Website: ulta-beauty
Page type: gifting
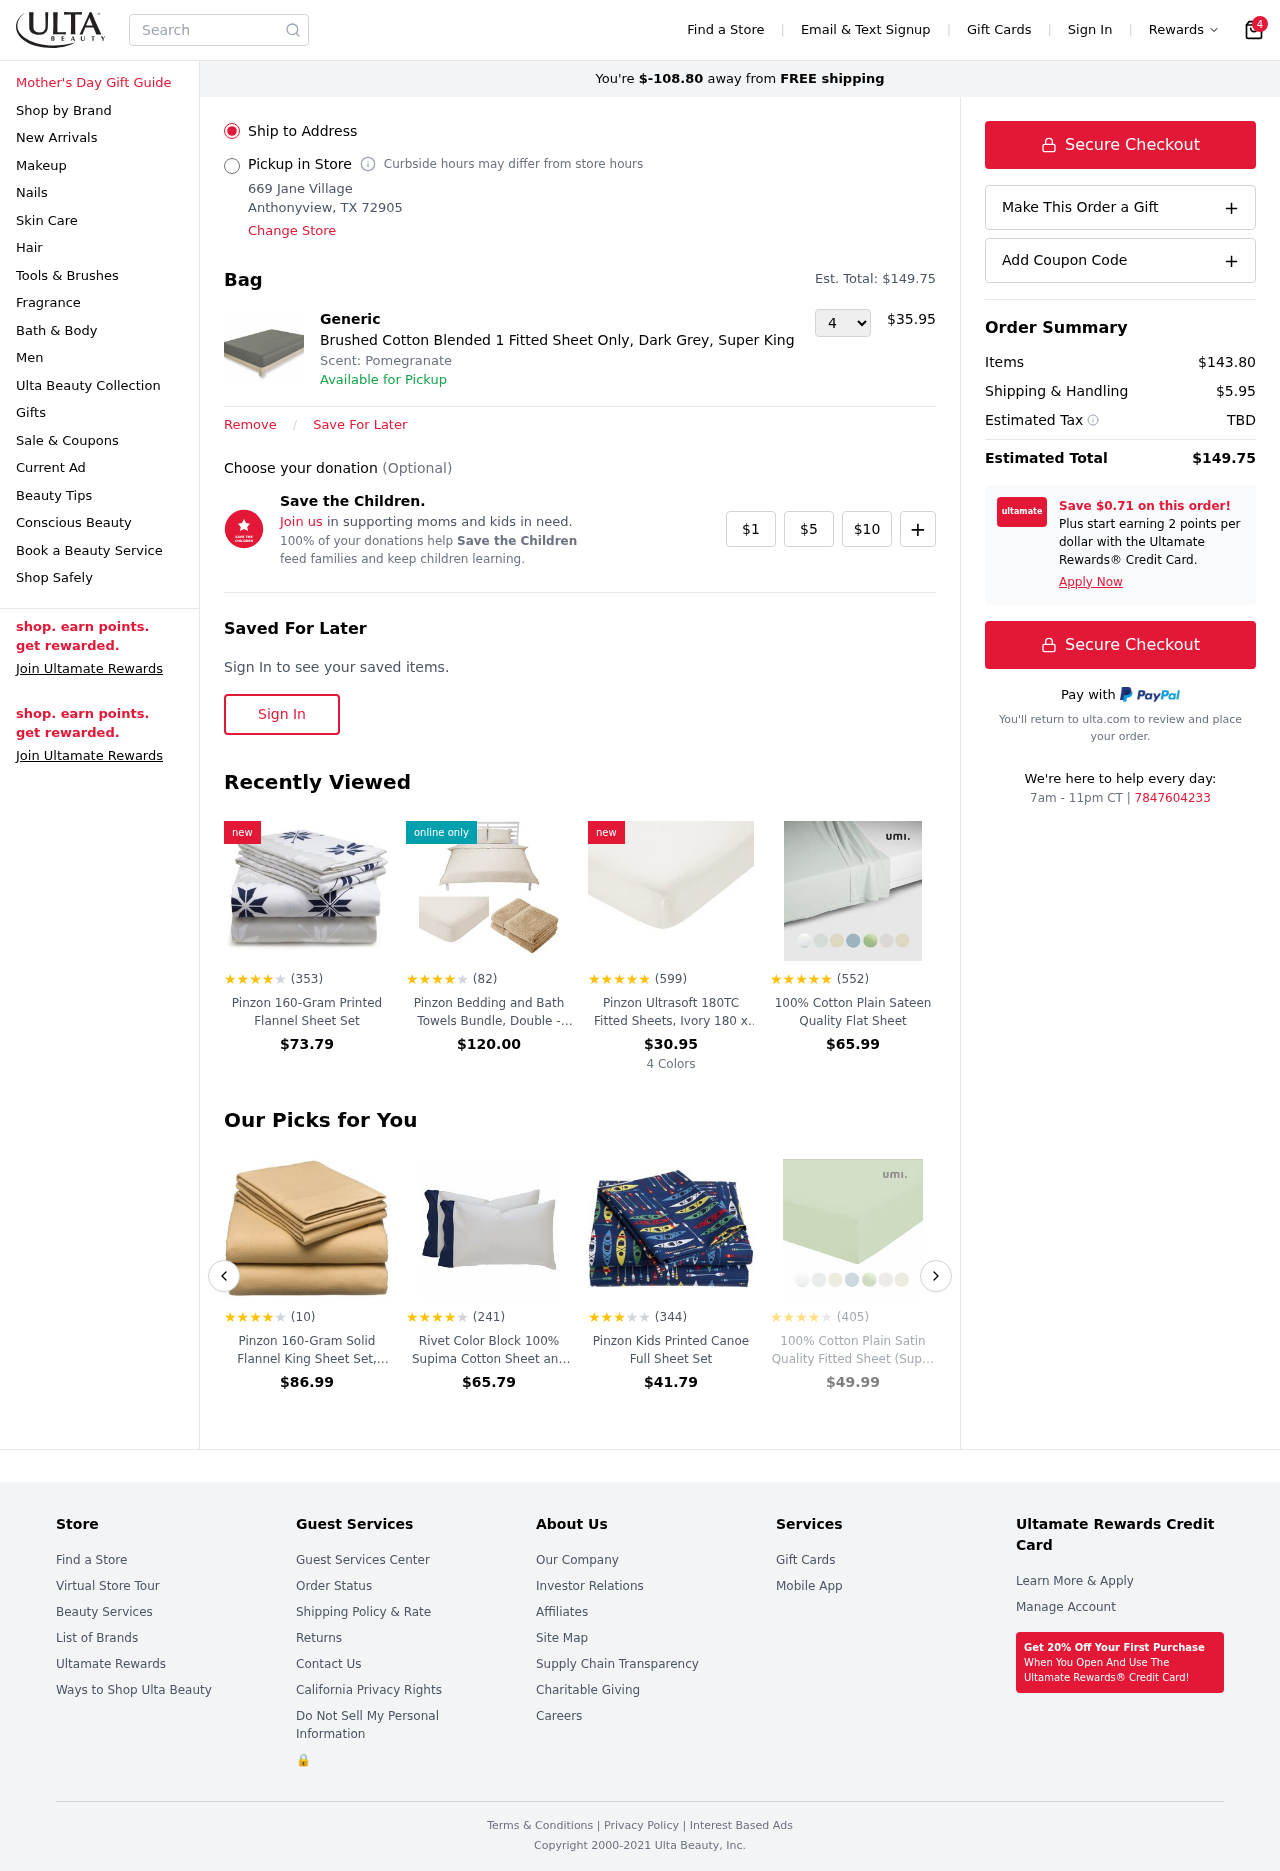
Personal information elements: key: PII_LOCATION1_CITY_STATE_ZIP
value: Anthonyview, TX 72905
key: PII_LOCATION1_STREET
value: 669 Jane Village
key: PII_PHONE
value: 7847604233
Product elements: key: PRODUCT1_BRAND
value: Generic
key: PRODUCT1_NAME
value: Brushed Cotton Blended 1 Fitted Sheet Only, Dark Grey, Super King
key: PRODUCT1_PRICE
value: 35.95
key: PRODUCT1_QUANTITY
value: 4
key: PRODUCT2_NAME
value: Pinzon 160-Gram Printed Flannel Sheet Set
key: PRODUCT2_NUM_RATINGS
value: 353
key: PRODUCT2_PRICE
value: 73.79
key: PRODUCT2_RATING
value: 4
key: PRODUCT3_NAME
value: Pinzon Bedding and Bath Towels Bundle, Double - Light Brown
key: PRODUCT3_NUM_RATINGS
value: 82
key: PRODUCT3_PRICE
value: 120
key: PRODUCT3_RATING
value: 3.6
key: PRODUCT4_NAME
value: Pinzon Ultrasoft 180TC Fitted Sheets, Ivory 180 x 200 x 30 cm
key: PRODUCT4_NUM_RATINGS
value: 599
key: PRODUCT4_PRICE
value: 30.95
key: PRODUCT4_RATING
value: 4.8
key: PRODUCT5_NAME
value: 100% Cotton Plain Sateen Quality Flat Sheet
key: PRODUCT5_NUM_RATINGS
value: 552
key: PRODUCT5_PRICE
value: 65.99
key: PRODUCT5_RATING
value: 4.6
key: PRODUCT6_NAME
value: Pinzon 160-Gram Solid Flannel King Sheet Set, Camel
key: PRODUCT6_NUM_RATINGS
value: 10
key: PRODUCT6_PRICE
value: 86.99
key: PRODUCT6_RATING
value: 3.5
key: PRODUCT7_NAME
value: Rivet Color Block 100% Supima Cotton Sheet and Pillowcase Collection
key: PRODUCT7_NUM_RATINGS
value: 241
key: PRODUCT7_PRICE
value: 65.79
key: PRODUCT7_RATING
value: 4
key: PRODUCT8_NAME
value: Pinzon Kids Printed Canoe Full Sheet Set
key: PRODUCT8_NUM_RATINGS
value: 344
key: PRODUCT8_PRICE
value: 41.79
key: PRODUCT8_RATING
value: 3.4
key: PRODUCT9_NAME
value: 100% Cotton Plain Satin Quality Fitted Sheet (Super King, Sage)
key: PRODUCT9_NUM_RATINGS
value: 405
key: PRODUCT9_PRICE
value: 49.99
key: PRODUCT9_RATING
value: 4.3
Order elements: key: ORDER_NUM_ITEMS
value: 4
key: AMOUNT_TO_FREE_SHIPPING
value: $-108.80
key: ORDER_TOTAL
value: $149.75
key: ORDER_SUBTOTAL
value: $143.80
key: ORDER_SHIPPING_COST
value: $5.95
Search elements: key: HEADER_SEARCH
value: Search